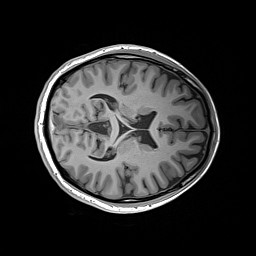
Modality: T1w
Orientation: axial
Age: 28
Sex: male
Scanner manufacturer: siemens
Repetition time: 2.2 s
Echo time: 0.00244 s